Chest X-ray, AP view. Patient: 52 years old, sex F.
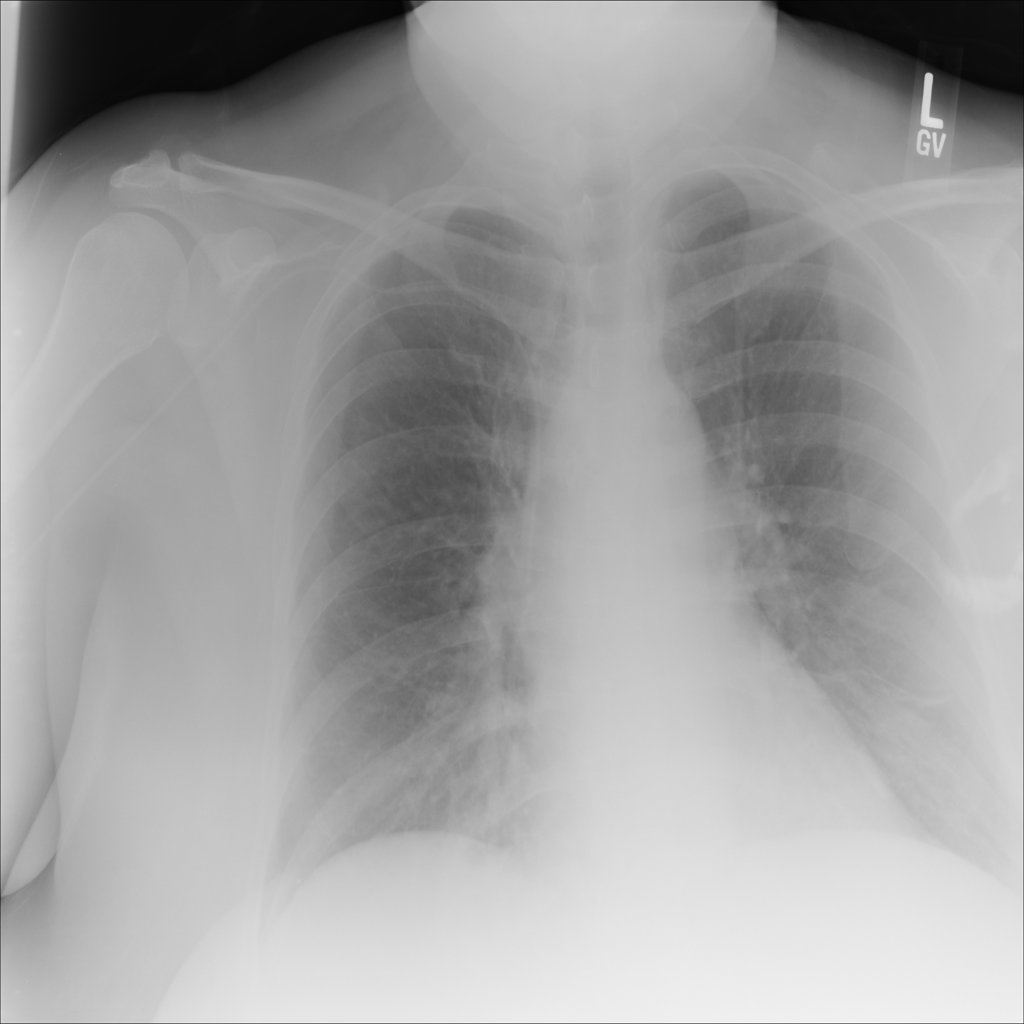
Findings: Atelectasis